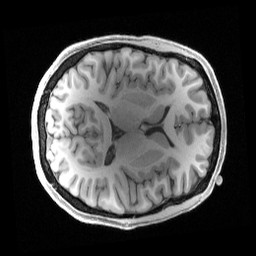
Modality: T1w
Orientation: axial
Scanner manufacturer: siemens
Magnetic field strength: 3 T
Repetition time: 2.4 s
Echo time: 0.00222 s